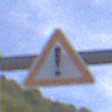
Verkehrszeichen: Gefahrenstelle
Umgebung: Outdoor, RoadRail
Tageszeit: MorningAfternoon
Wetter: PartlyCloudy
Licht: Natural
Jahreszeit: NotSpecified
Kontrast: HighContrast